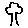
Label: tree